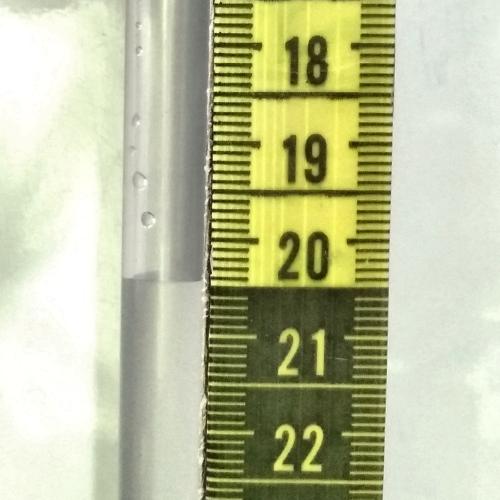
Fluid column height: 20.4 cm